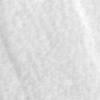
Label: no_change